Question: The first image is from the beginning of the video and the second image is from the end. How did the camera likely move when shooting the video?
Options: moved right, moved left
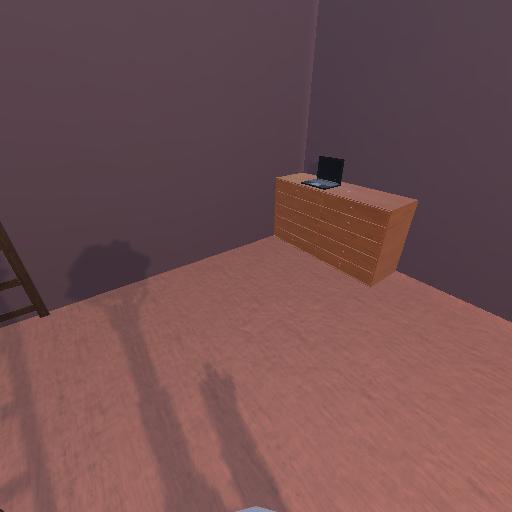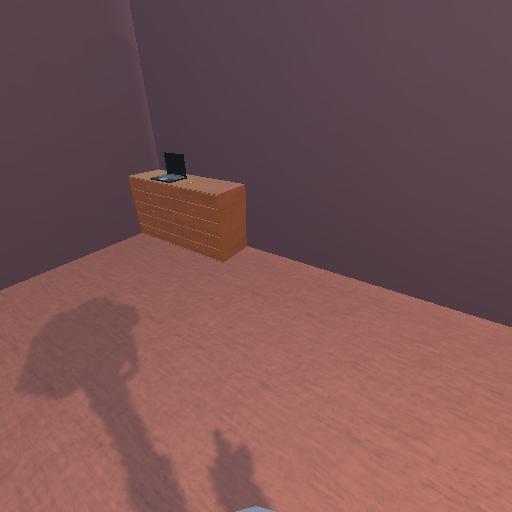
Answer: moved right